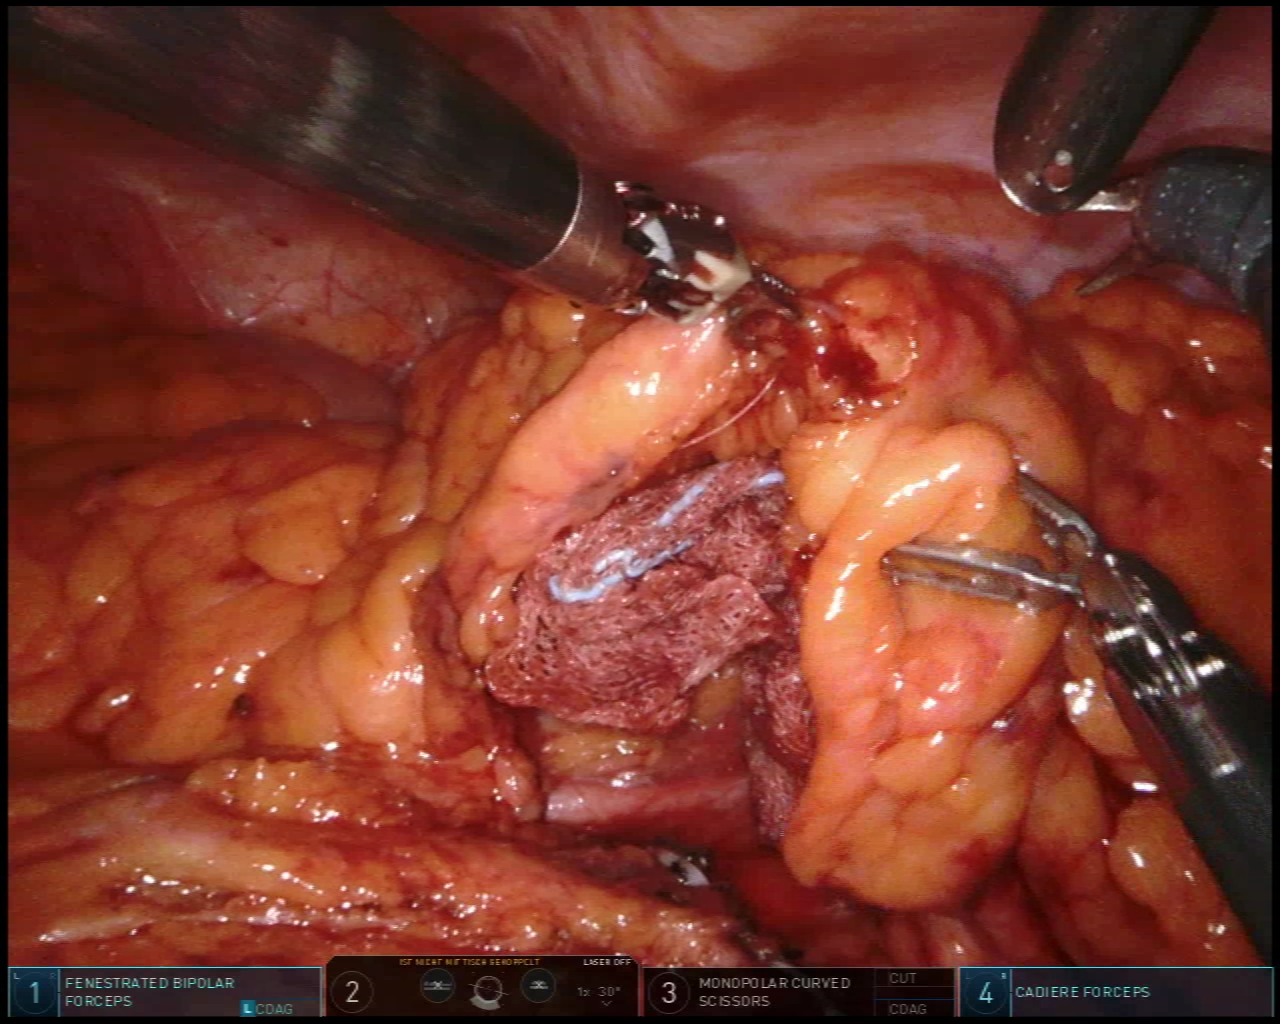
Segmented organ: ureter
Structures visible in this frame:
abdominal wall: yes
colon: yes
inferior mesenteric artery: no
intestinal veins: no
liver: no
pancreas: no
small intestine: no
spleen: no
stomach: no
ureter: yes
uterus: no
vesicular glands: no